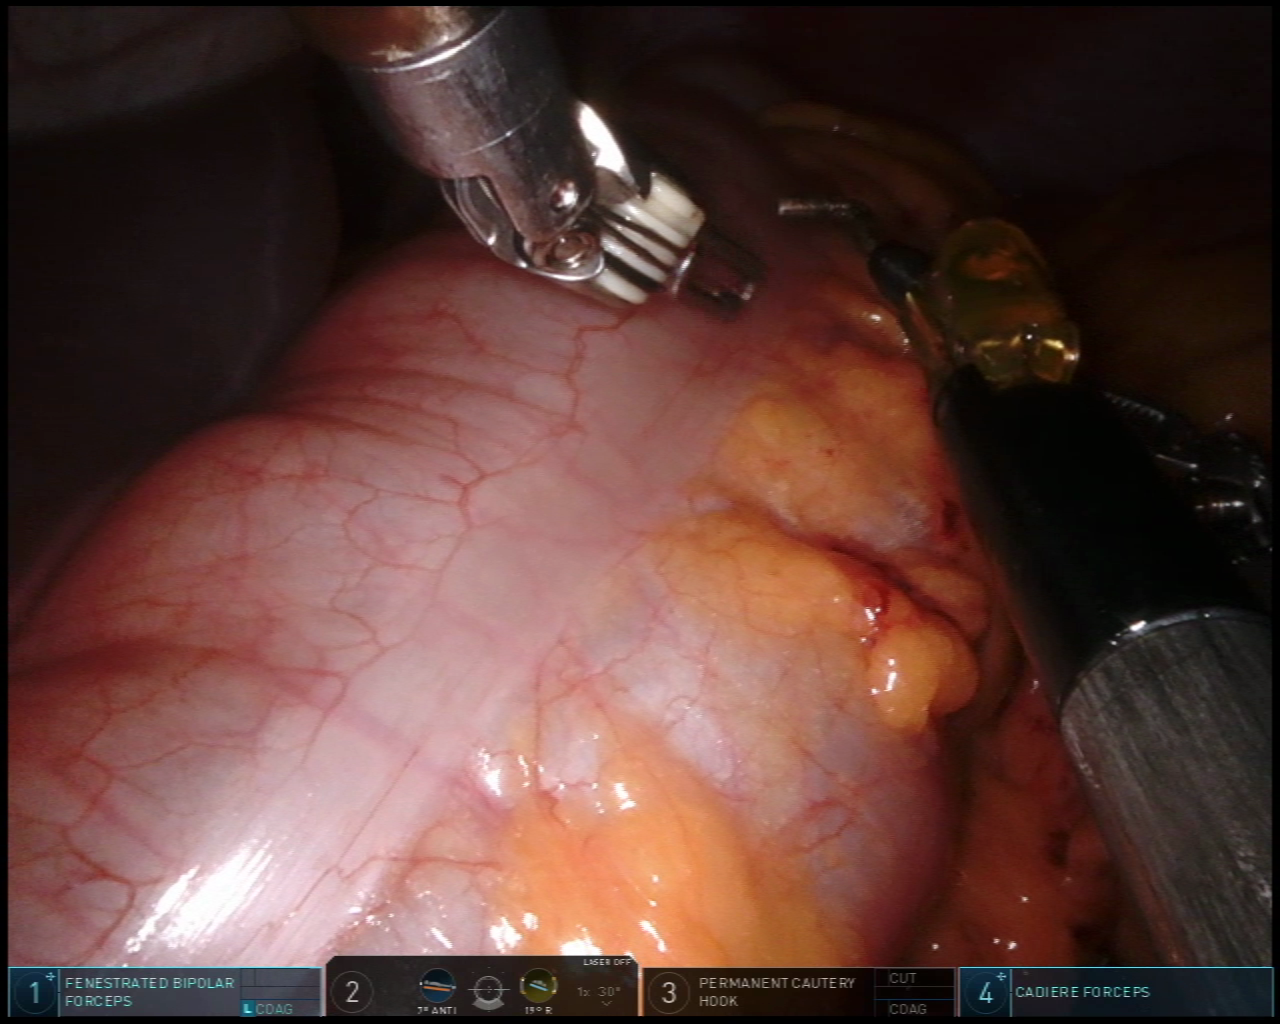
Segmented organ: liver
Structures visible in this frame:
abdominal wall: yes
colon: yes
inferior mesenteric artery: no
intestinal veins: no
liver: yes
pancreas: no
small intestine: no
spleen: no
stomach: no
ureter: no
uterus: no
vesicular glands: no